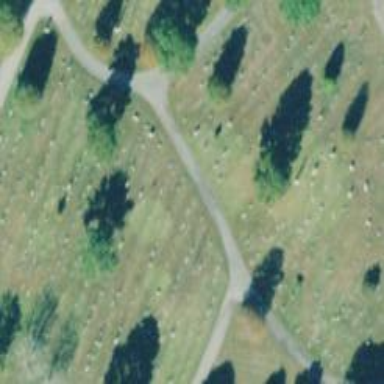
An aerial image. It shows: Sector within cemetery.